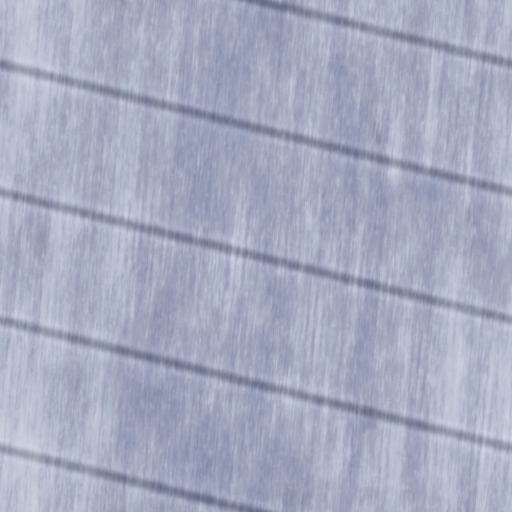
Tags: industry metal pipe